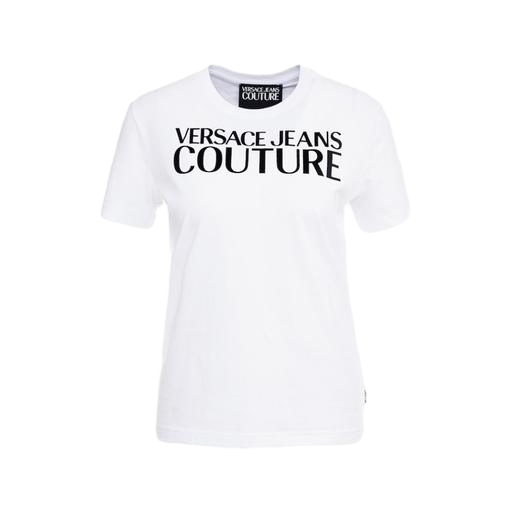
white couture print t-shirt, white logo-print t-shirt, white logo print t-shirt, white background